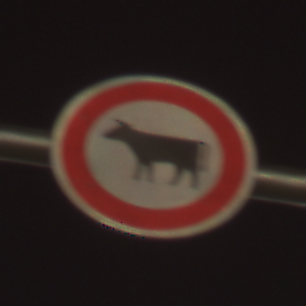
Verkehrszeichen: VerbotViehtrieb
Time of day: Night
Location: Outdoor (Urban)
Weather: Clear
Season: NotSpecified
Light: Artificial